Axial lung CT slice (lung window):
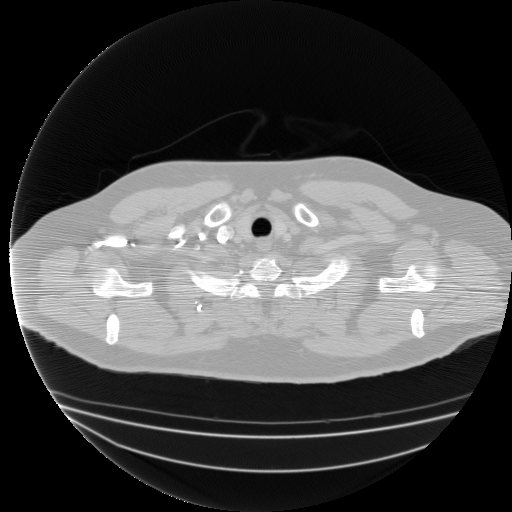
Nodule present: no